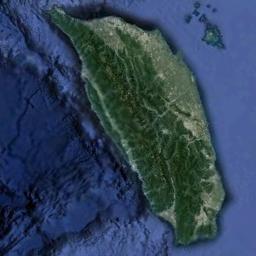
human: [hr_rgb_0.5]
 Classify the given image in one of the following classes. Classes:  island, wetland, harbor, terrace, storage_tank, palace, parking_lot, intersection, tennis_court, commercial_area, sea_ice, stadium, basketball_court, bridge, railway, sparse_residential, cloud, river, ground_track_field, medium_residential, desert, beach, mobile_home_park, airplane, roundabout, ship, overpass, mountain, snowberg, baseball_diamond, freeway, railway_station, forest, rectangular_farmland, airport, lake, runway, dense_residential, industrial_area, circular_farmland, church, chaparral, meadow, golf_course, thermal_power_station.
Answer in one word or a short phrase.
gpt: island